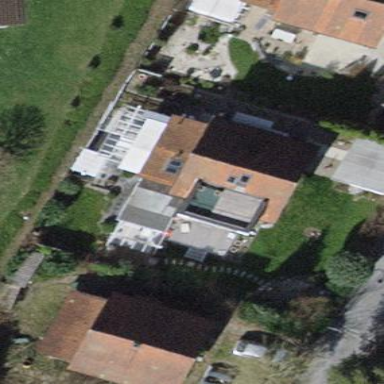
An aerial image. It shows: Detached building.